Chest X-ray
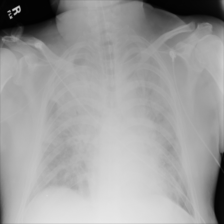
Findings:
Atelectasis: negative
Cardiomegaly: negative
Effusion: negative
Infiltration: positive
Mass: negative
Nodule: negative
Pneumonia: negative
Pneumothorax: negative
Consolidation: negative
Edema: negative
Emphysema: negative
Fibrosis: negative
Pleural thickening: negative
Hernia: negative